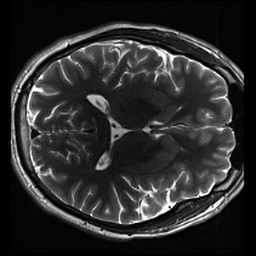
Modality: inplaneT2
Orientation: axial